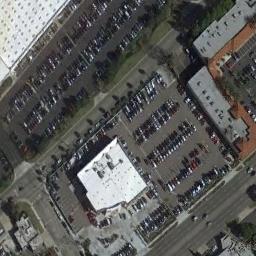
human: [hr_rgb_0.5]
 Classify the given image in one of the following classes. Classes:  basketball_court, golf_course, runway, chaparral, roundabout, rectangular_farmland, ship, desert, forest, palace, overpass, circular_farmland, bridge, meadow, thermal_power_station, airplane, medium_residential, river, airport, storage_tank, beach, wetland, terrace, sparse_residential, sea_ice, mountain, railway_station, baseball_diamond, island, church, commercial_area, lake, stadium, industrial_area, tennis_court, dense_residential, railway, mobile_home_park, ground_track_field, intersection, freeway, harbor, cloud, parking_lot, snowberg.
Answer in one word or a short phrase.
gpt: parking_lot